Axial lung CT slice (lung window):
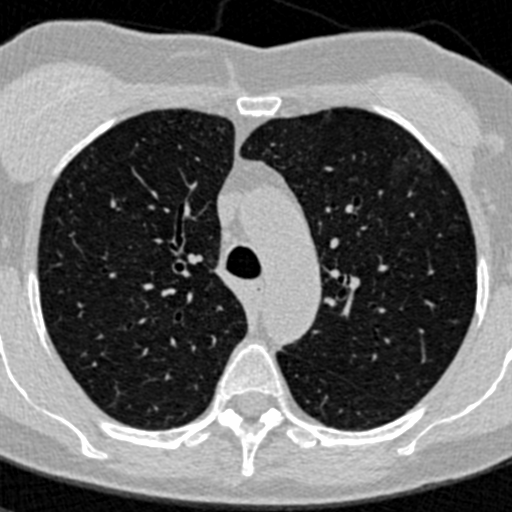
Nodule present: no